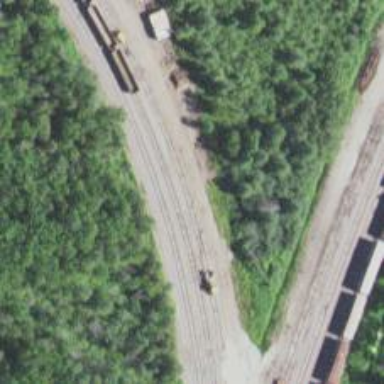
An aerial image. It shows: Railway siding for service.